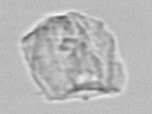
Label: detritus_transparent